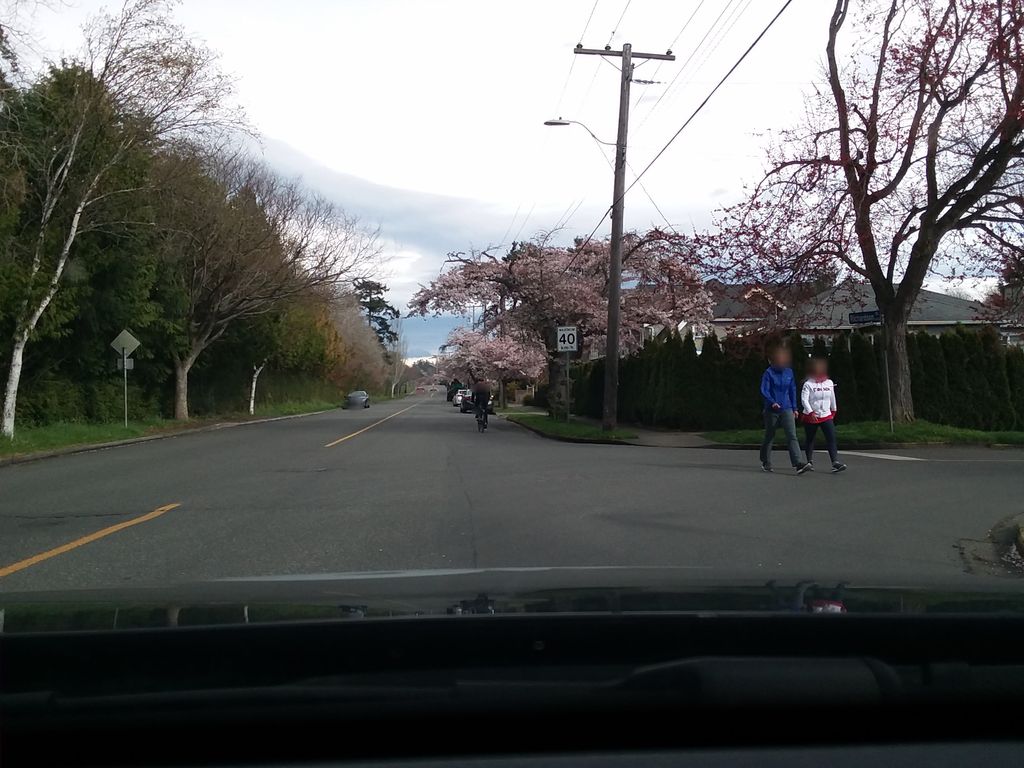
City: victoria